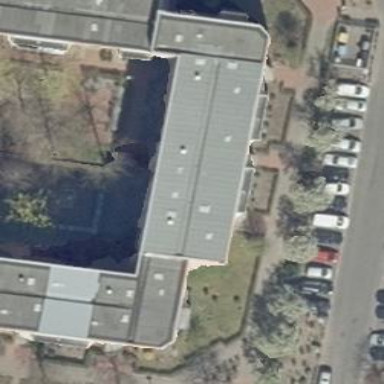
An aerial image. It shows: Flat-roofed apartment building.